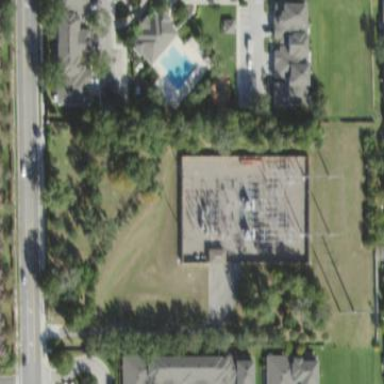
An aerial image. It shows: Distribution level power substation.